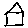
Label: house